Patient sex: F
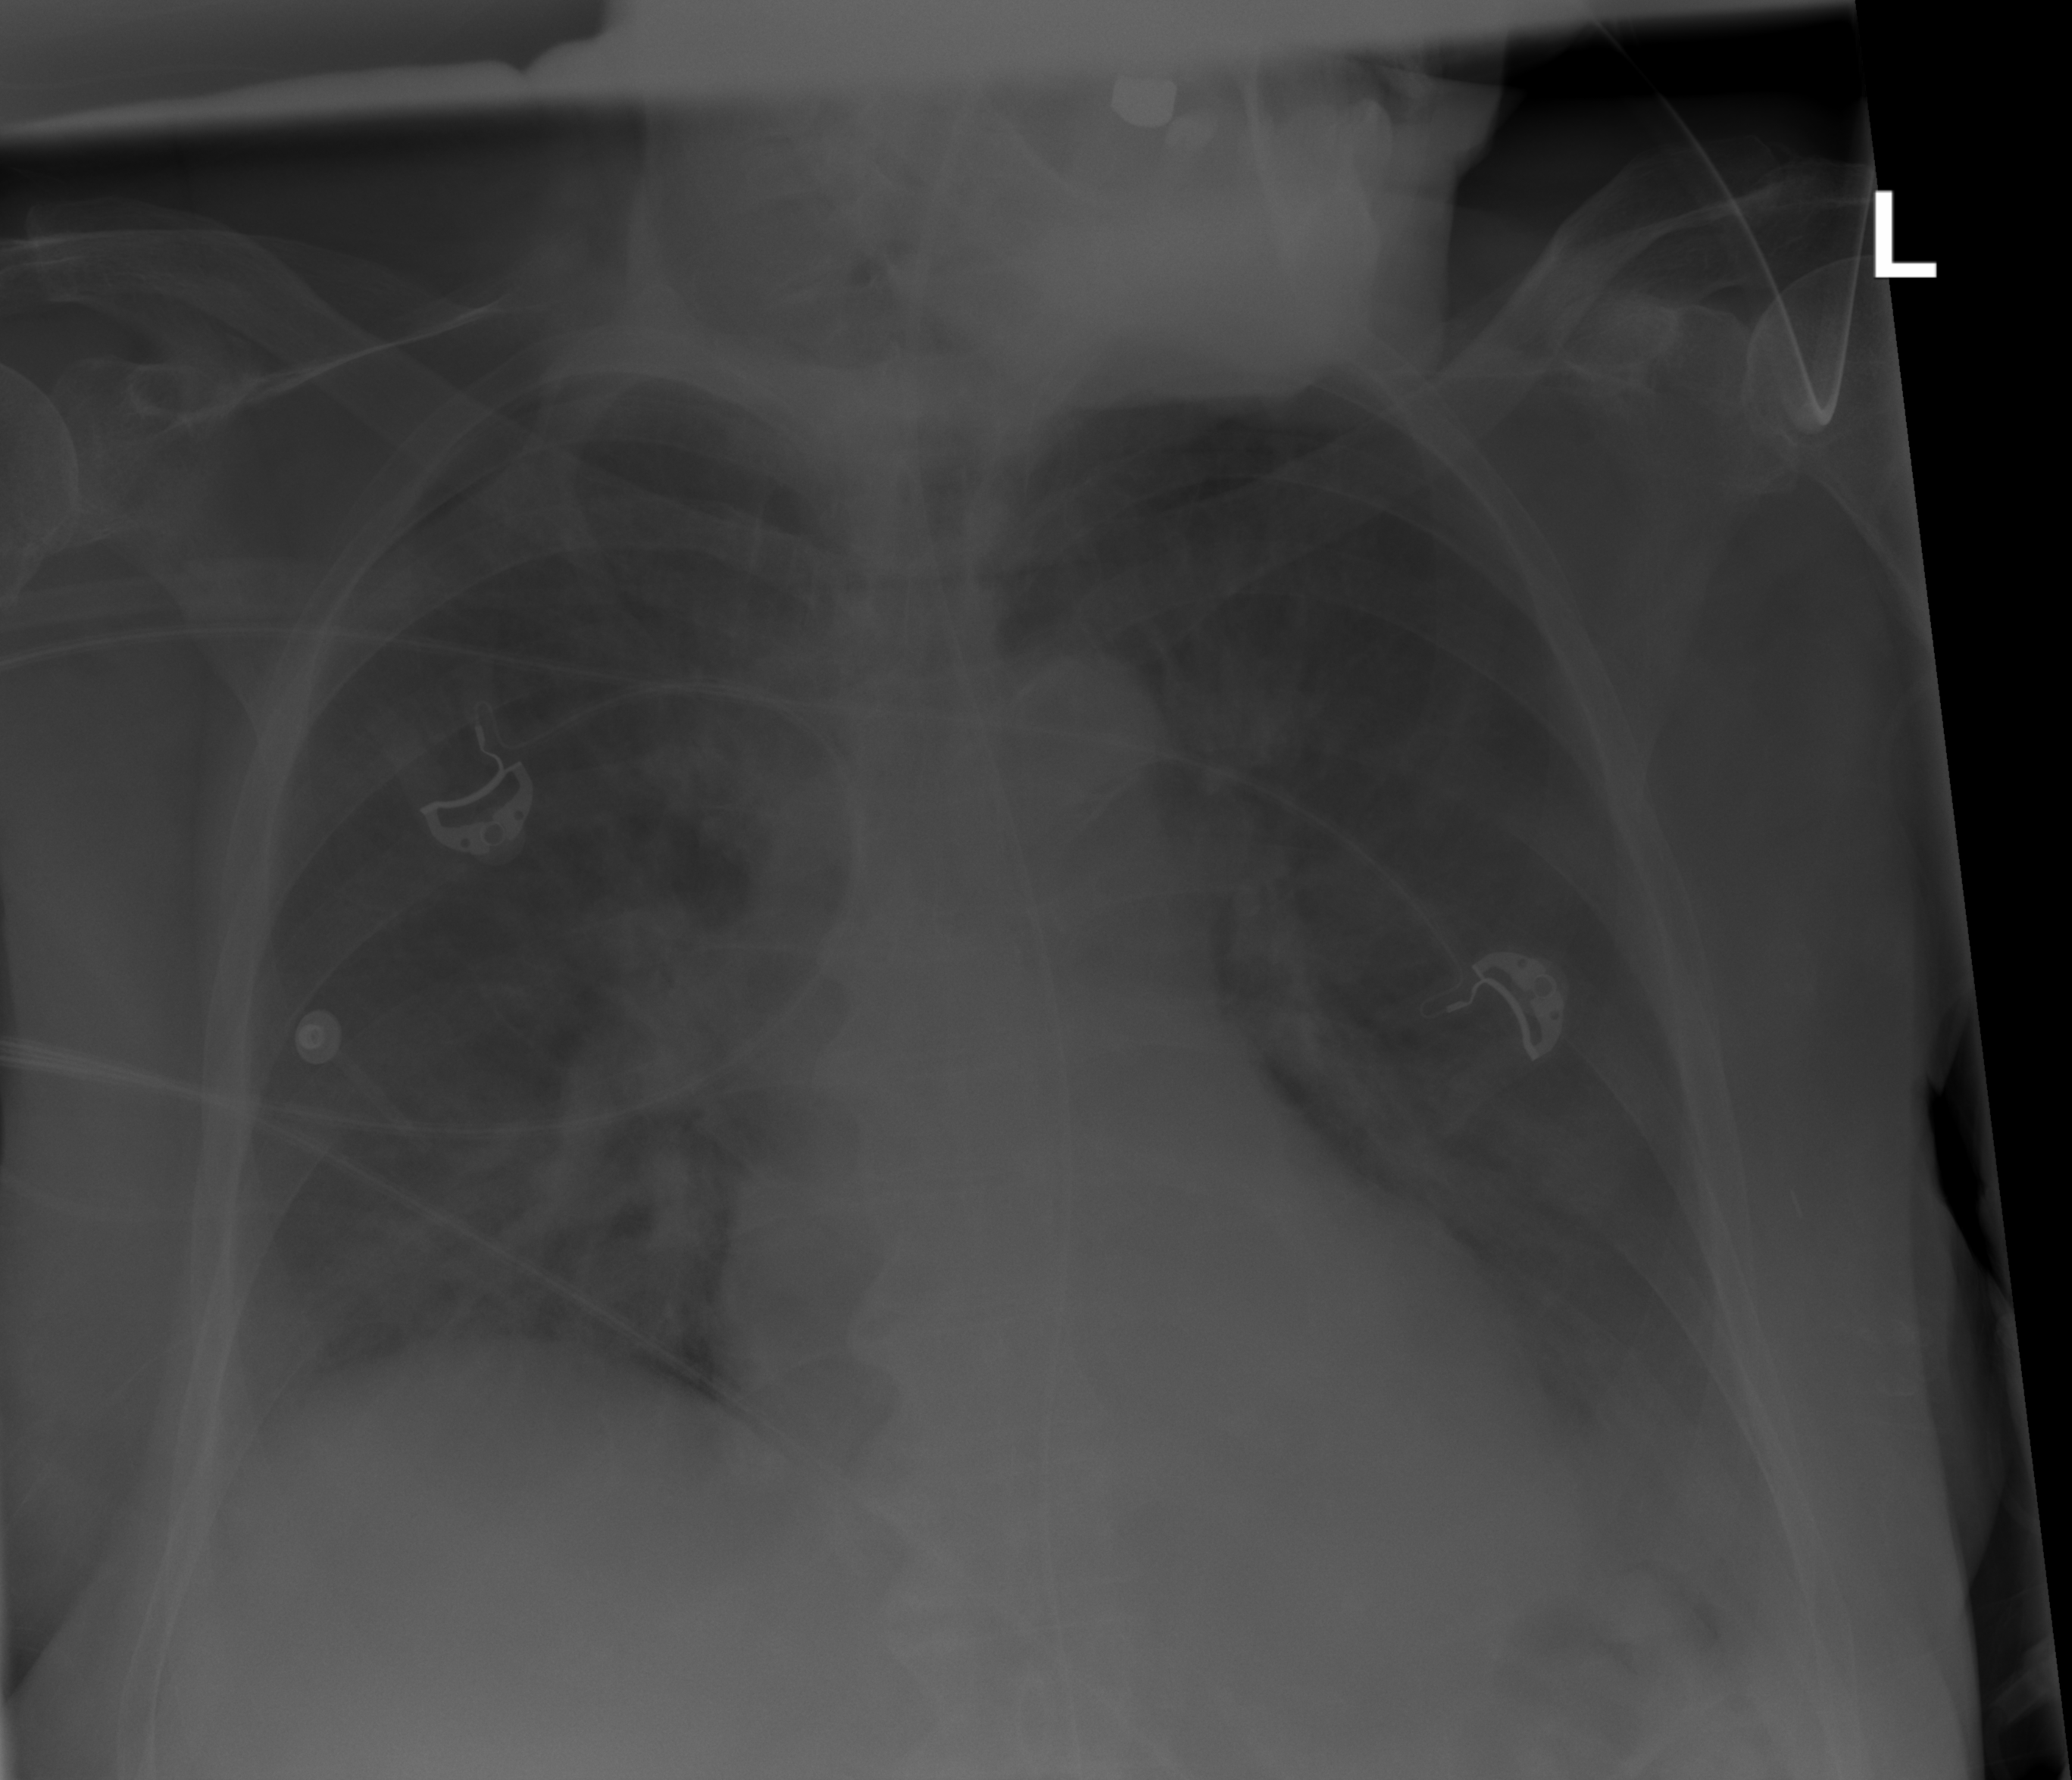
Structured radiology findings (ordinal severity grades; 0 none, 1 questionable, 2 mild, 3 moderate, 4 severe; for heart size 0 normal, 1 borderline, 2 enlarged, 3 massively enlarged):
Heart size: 2
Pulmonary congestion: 2
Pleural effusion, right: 1
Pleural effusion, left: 2
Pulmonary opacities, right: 2
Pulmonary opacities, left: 2
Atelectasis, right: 3
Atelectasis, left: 3